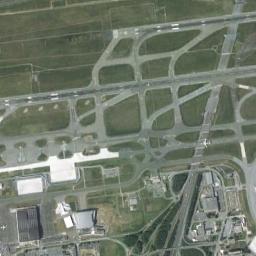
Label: airport